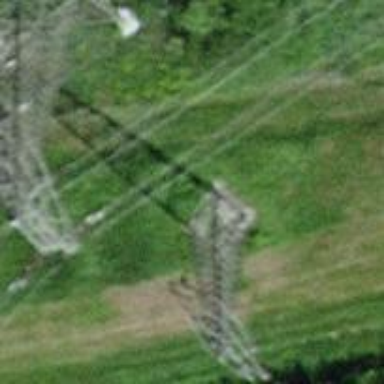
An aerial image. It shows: Power tower.